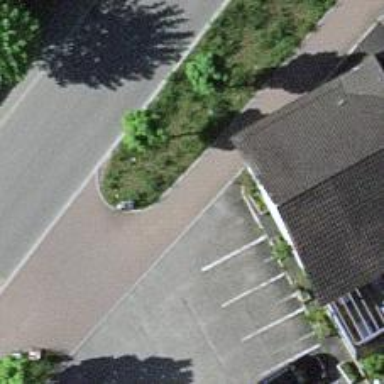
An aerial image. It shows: Sidewalk along the footway.